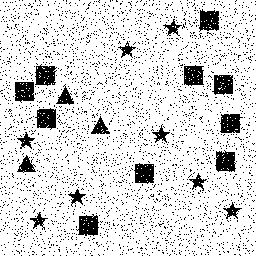
Squares: 10
Triangles: 3
Stars: 8
Total shapes: 21